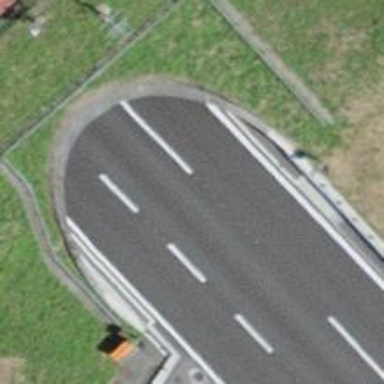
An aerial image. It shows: Road with traffic signals.